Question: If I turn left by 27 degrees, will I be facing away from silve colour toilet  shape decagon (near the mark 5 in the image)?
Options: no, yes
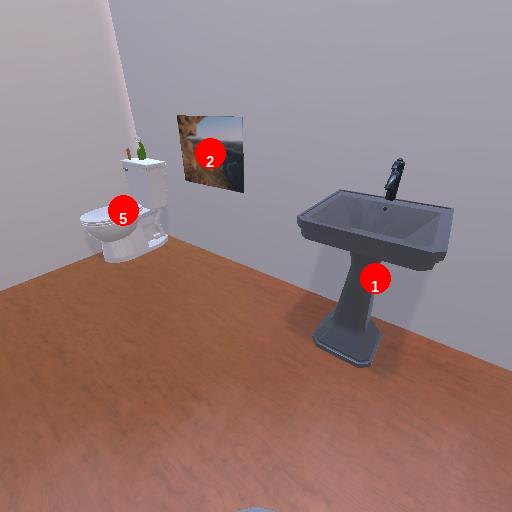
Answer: no